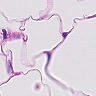
Metastatic tissue present: no